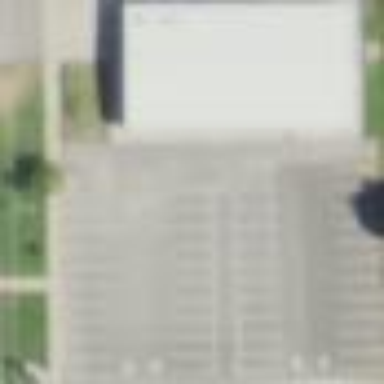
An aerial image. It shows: Parking space.